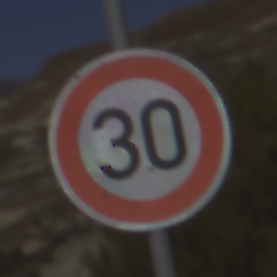
Verkehrszeichen: Geschwindigkeit30
Umgebung: Outdoor, Nature
Tageszeit: Midday
Wetter: Clear
Licht: Natural
Jahreszeit: NotSpecified
Kontrast: HighContrast